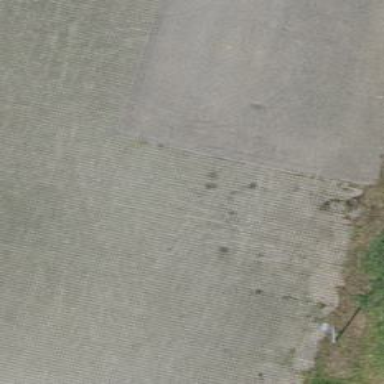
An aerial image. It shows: Parking aisle with paving stones.